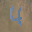
Label: 4